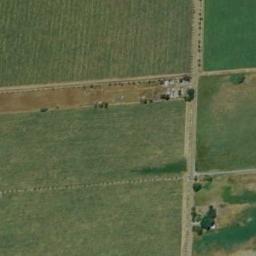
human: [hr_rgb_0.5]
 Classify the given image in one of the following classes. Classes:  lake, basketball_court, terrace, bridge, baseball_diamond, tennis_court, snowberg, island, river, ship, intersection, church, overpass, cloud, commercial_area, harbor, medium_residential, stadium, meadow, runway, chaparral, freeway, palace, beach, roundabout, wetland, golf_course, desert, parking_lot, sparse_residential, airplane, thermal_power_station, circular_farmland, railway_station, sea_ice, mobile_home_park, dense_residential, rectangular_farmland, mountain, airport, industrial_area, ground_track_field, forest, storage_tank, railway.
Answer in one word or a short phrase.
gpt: rectangular_farmland